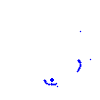
Particle: proton